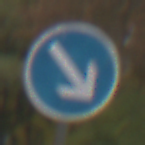
Verkehrszeichen: VorgeschriebeneVorbeifahrtRechts
Umgebung: Outdoor, Nature
Tageszeit: Midday
Wetter: Overcast
Licht: Natural
Jahreszeit: Autumn
Kontrast: LowContrast